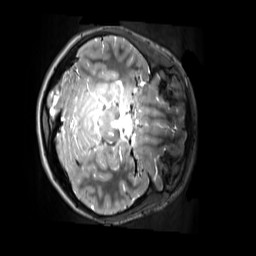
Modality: T2w
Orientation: axial
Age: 12
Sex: female
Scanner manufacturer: siemens
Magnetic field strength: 3 T
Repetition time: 3.2 s
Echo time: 0.408 s